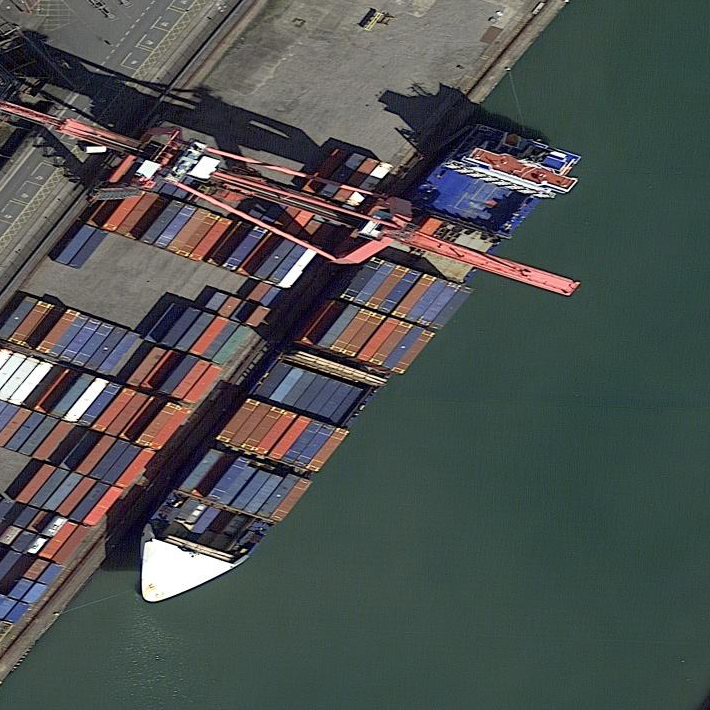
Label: Container_ship